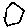
Label: hexagon